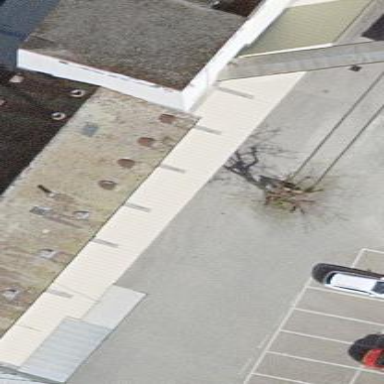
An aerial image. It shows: Building part with flat roof.